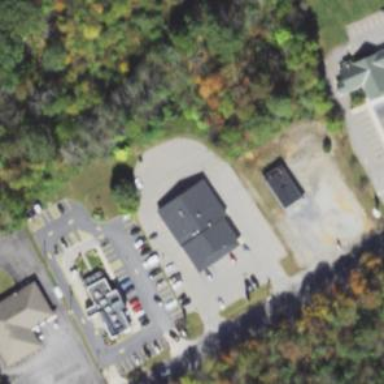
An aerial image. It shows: Healthcare clinic is depicted in the image.